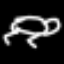
Label: frog